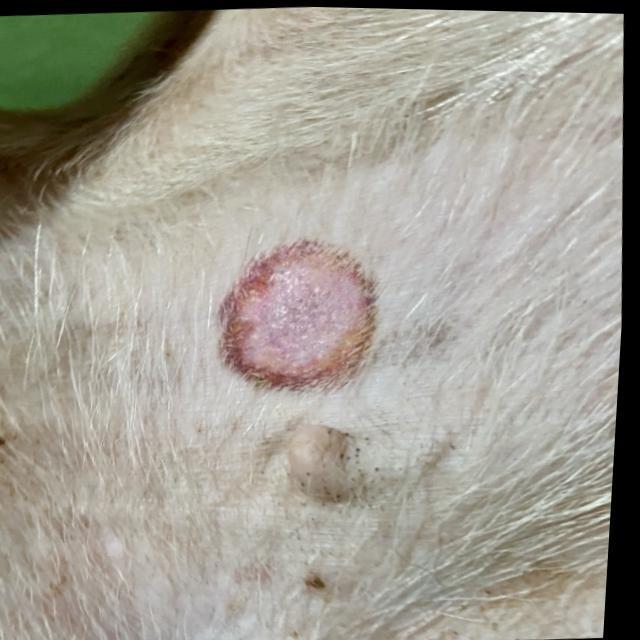
Canine ringworm (Dermatophytosis) — fungal infection caused by Microsporum or Trichophyton. Presents with circular alopecia, scaling, crusting, and broken hairs.